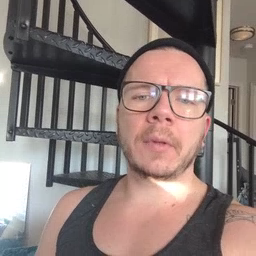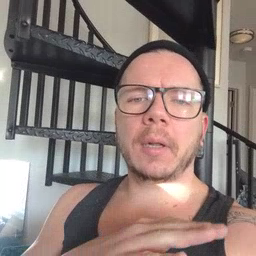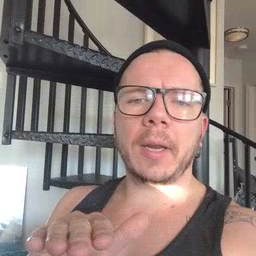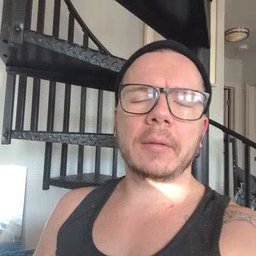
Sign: clean